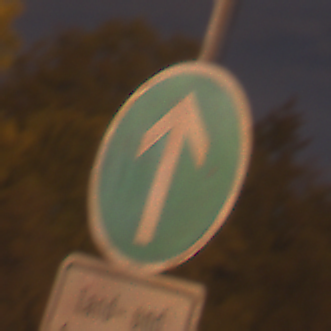
Verkehrszeichen: VorgeschriebeneFahrtrichtungGeradeaus
Zusatzzeichen unten: BesondereFahrzeugeUndTransportgueter8
Umgebung: Outdoor, Suburban
Tageszeit: Night
Wetter: PartlyCloudy
Licht: Artificial
Jahreszeit: NotSpecified
Kontrast: HighContrast